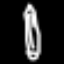
Label: pencil